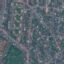
Land use / land cover: Residential